Question: There are a few similar posts but they are quite out of date and Tumblr has updated the like part of the API not too long ago as far as I'm aware.
Creating a like button is as simple as
{LikeButton}
and this works great, but after the ajax recalls to get more posts from what would be the next page, the like button no longer works.
I have had a look at the documentation and it states that I need to implement one of the following, I was wondering if anyone could point me in the right direction? I've been trying to get this to work for hours.

I made up an example blog if this helps contribute to answering, the javascript can do the mass amount of the implementing of new images.
'''
http://stackoverflowexample.tumblr.com/
'''
If you need anymore info, i'll happily edit this and add what's required, thank you!
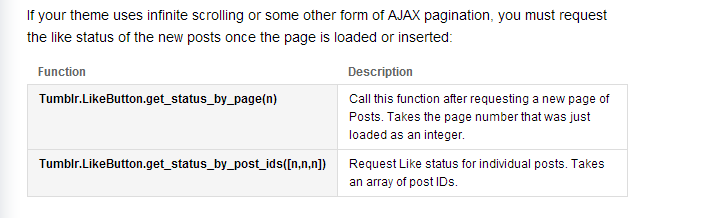
Answer: ## Overview
Adapted from my previous answer here: <URL>
Tumblr states we need to call one of two functions to get the . I would suggest the following:
> Function: Tumblr.LikeButton.get_status_by_post_ids([n,n,n])
Description: Request Like status for individual posts. Takes an array of post IDs
Once the ajax request is successful , we should have a 'data' object (containing new posts, etc).
We need to create an array of 'postIDs', which is an array containing an ID / number for each post in the 'data' object. Easiest way to add the the post id is to use the theme variable '{PostID}'.
## Example
### HTML
'''
<article class="post" id="{PostID}">...</article>
'''
### jQuery Post IDs Array
'''
var $newPosts = $(data).find('.post');
var $newPostIDs = $newPosts.map(function () {
return $(this).attr('id');
}).get();
'''
### Tumblr.LikeButton
'''
Tumblr.LikeButton.get_status_by_post_ids($newPostIDs);
'''
### Hints
Create the array and call 'Tumblr.LikeButton' once the ajax request is successful and in a place where you run other functions for the new Posts. This can also be done with pure javascript as using: <URL>